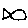
Label: fish